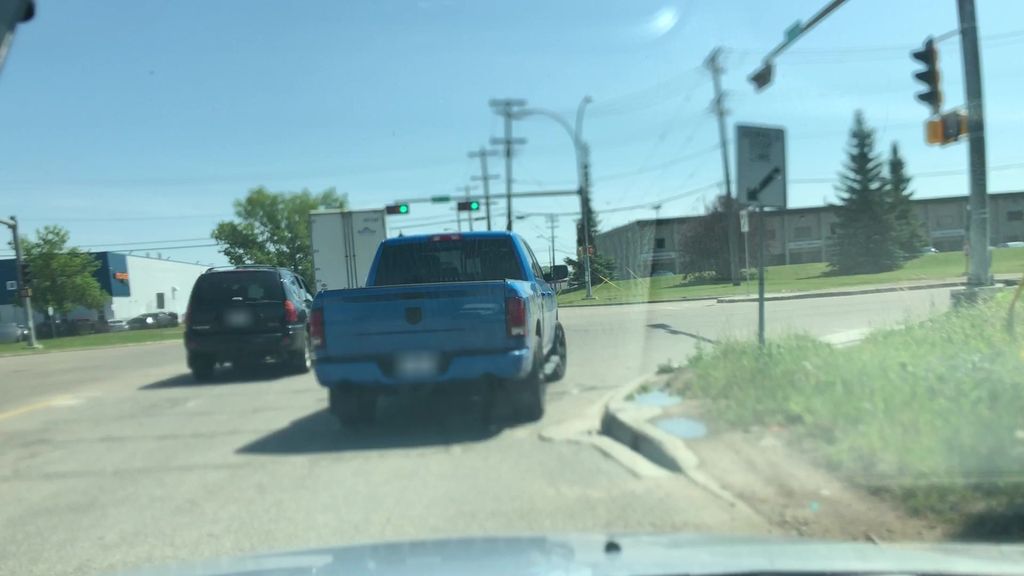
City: edmonton